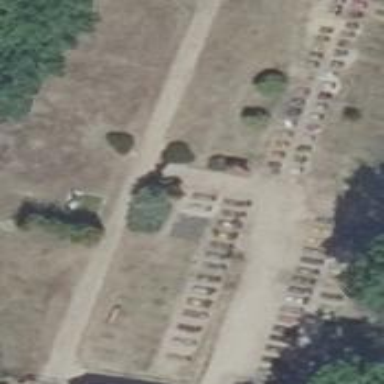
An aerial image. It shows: Cemetery.